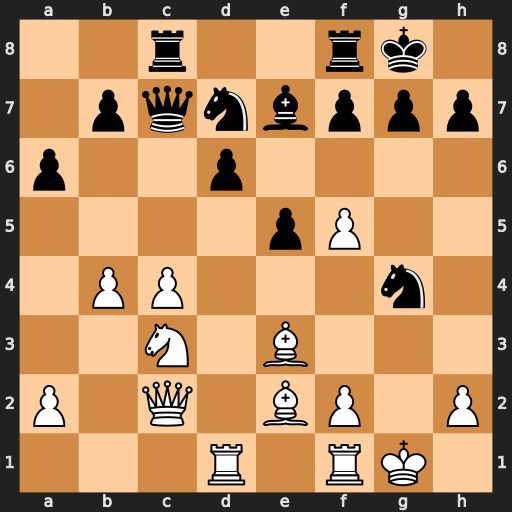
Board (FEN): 2r2rk1/1pqnbppp/p2p4/4pP2/1PP3n1/2N1B3/P1Q1BP1P/3R1RK1
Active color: w
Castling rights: -
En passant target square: -
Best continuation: Nd5 Nxe3 Nxe7+ Kh8 fxe3